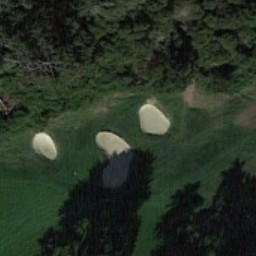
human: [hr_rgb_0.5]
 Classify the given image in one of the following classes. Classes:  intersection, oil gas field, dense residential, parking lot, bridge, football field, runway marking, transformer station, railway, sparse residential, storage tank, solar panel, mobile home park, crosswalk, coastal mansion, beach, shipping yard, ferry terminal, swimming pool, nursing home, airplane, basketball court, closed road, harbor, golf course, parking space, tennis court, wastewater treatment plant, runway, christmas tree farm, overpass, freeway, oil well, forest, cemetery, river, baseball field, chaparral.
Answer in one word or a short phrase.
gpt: golf course